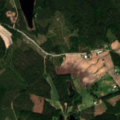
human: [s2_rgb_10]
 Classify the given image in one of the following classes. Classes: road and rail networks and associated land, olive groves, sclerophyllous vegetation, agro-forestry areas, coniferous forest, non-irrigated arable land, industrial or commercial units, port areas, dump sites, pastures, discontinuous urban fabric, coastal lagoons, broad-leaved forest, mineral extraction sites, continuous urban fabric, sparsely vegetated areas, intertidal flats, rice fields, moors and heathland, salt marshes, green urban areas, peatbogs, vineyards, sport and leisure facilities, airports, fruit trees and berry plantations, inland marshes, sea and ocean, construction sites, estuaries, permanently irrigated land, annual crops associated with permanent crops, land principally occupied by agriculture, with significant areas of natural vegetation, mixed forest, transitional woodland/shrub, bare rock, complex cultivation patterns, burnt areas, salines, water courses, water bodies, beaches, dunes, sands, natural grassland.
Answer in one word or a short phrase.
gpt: land principally occupied by agriculture, with significant areas of natural vegetation, coniferous forest, mixed forest, transitional woodland/shrub